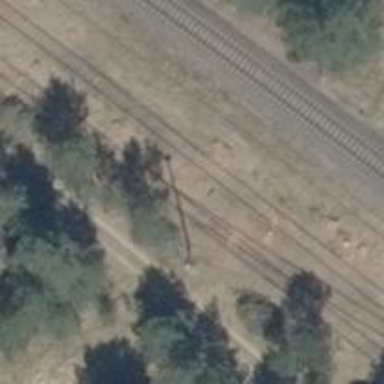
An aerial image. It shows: Abandoned railway.